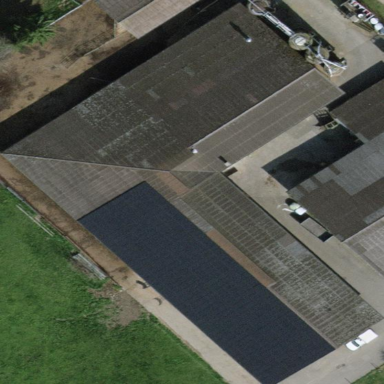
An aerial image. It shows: Farm building.